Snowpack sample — Snodgrass Mountain, Crested Butte, Colorado (2/4/25, 12:06 PM MST)
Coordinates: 38.923, -106.968
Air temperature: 35 °F
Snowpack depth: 80 cm
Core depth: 10 cm
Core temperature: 32 °F
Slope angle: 14°, slope face: 78°
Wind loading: low
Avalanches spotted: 0
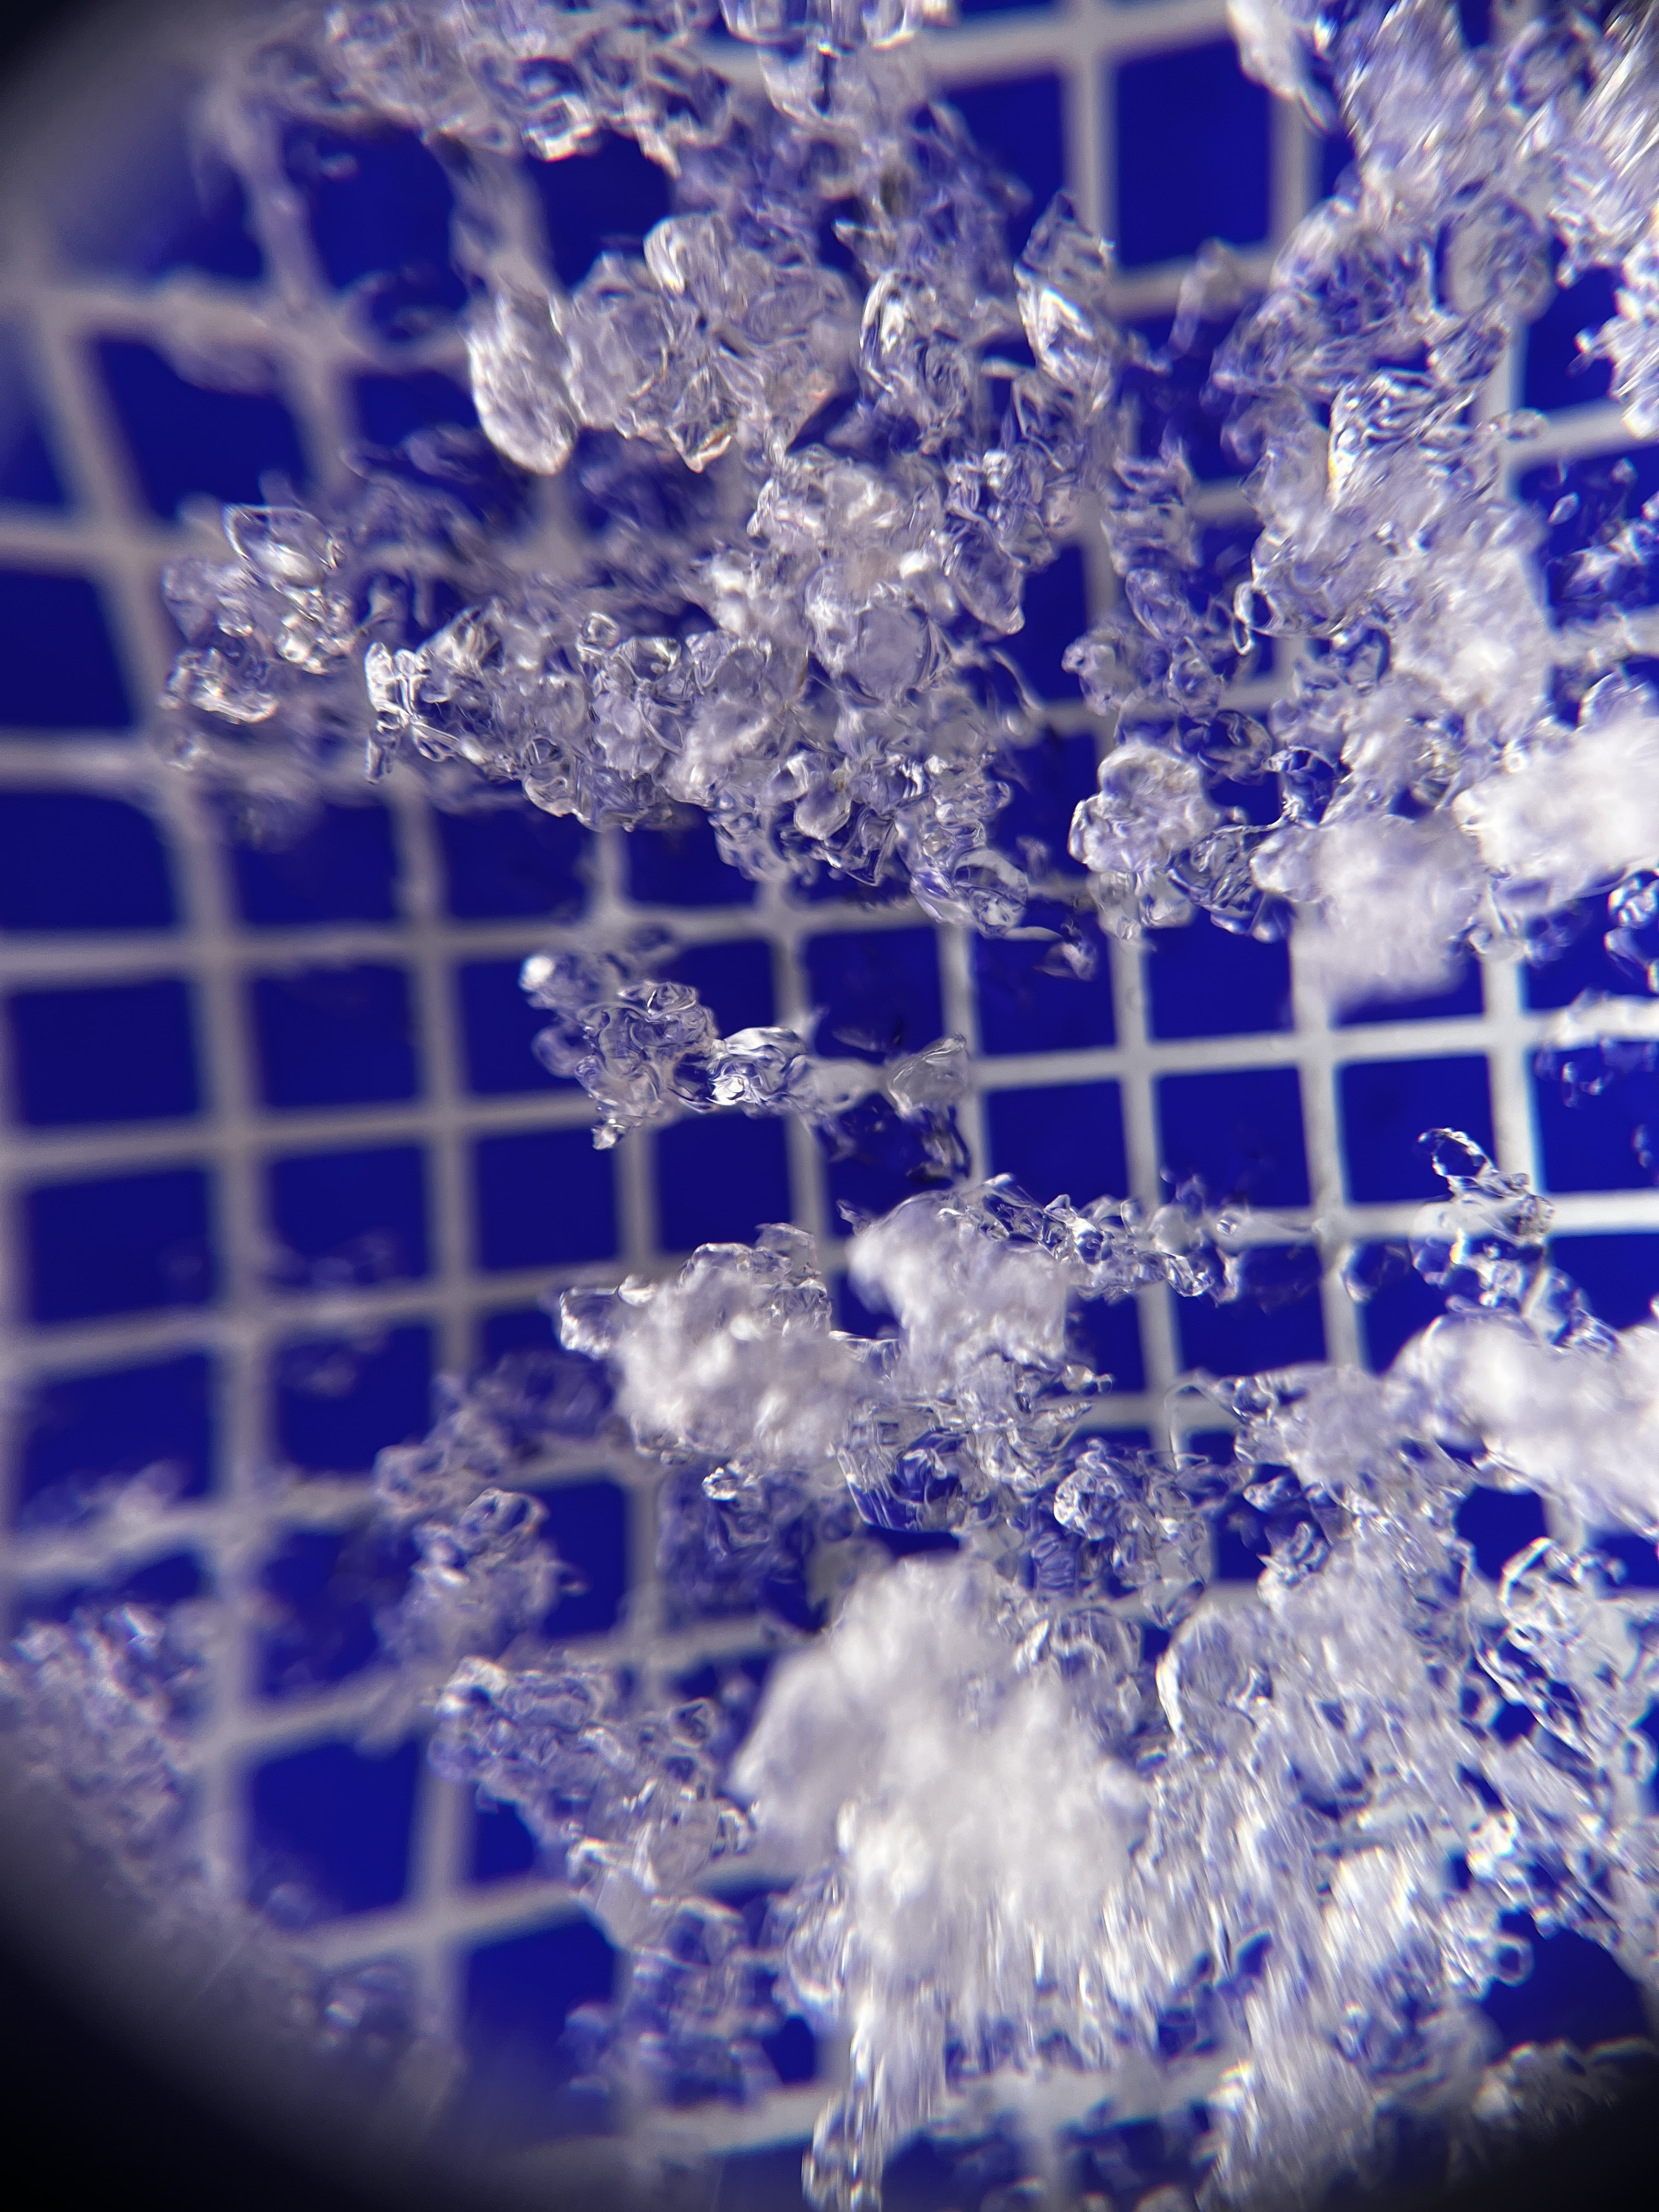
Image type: magnified_profile
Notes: No avalanches nearby, unusually warm weather for the last month reported by residents, Collected 25 yards from treeline